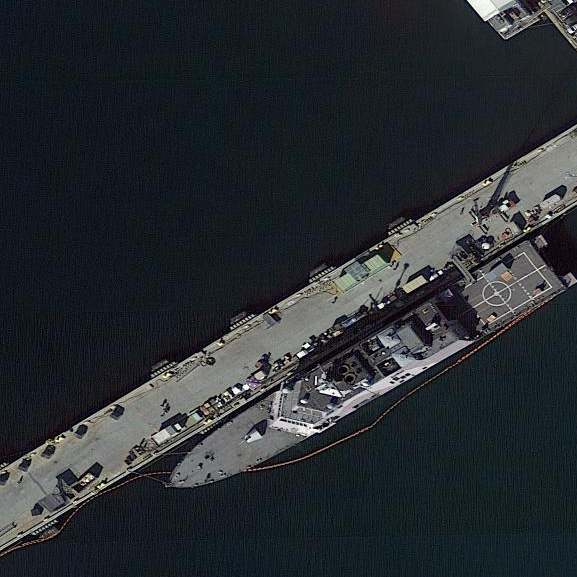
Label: Freedom-class_combat_ship